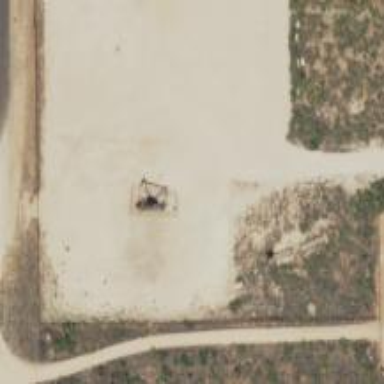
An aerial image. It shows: Petroleum well that is man-made.